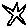
Label: star